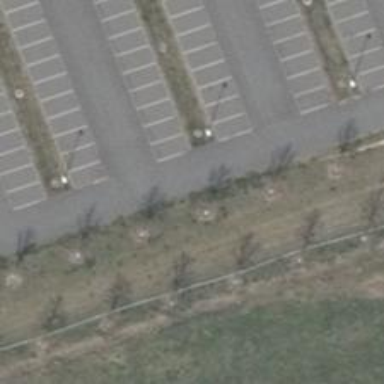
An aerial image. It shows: Asphalt parking aisle along service road.